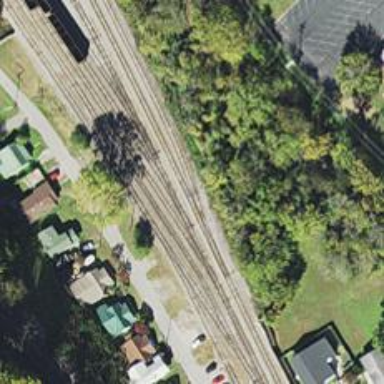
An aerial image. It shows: Railway siding with rails.